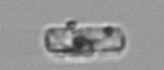
Label: Guinardia_delicatula